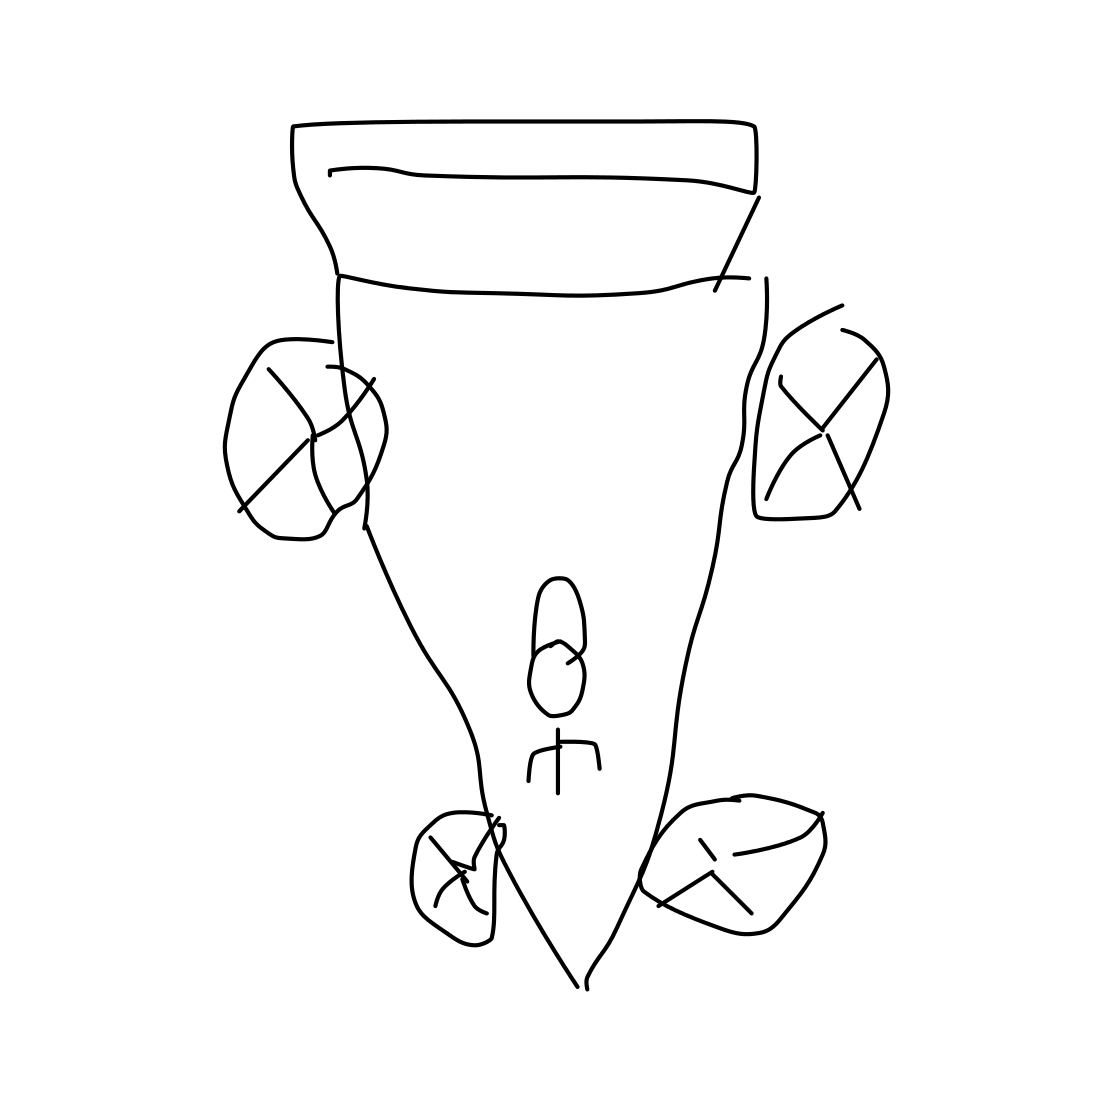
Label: race car